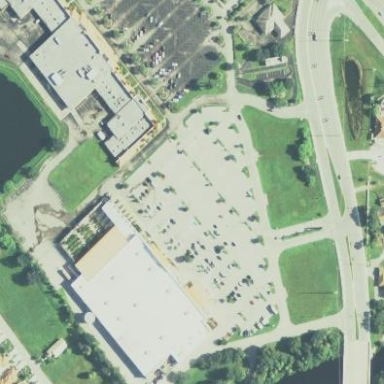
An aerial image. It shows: Retail building.